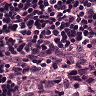
Metastatic tissue present: yes